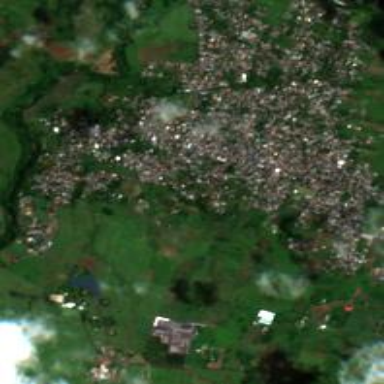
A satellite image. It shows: Village located within town.